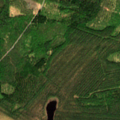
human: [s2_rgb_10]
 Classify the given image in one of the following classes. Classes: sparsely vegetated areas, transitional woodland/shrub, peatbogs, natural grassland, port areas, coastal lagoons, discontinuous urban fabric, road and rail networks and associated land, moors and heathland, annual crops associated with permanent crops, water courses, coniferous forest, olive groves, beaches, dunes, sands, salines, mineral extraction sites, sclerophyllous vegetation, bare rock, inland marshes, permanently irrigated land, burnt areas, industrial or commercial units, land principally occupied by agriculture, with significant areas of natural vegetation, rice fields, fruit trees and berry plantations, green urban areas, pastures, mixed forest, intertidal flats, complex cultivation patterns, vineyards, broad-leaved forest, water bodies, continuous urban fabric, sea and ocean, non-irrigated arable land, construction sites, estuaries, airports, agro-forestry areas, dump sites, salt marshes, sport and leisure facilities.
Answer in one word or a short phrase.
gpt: coniferous forest, mixed forest, transitional woodland/shrub